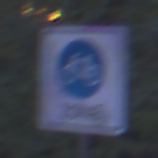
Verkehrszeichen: BeginnFahrradzone
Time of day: Night
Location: Outdoor (Suburban)
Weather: PartlyCloudy
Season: NotSpecified
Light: Artificial